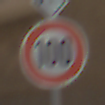
Verkehrszeichen: Geschwindigkeit100
Zusatzzeichen oben: EndeVorfahrtsstrasse
Umgebung: Outdoor, Urban
Tageszeit: Midday
Wetter: Clear
Licht: Natural
Jahreszeit: NotSpecified
Kontrast: HighContrast